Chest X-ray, PA view. Patient: 51 years old, sex M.
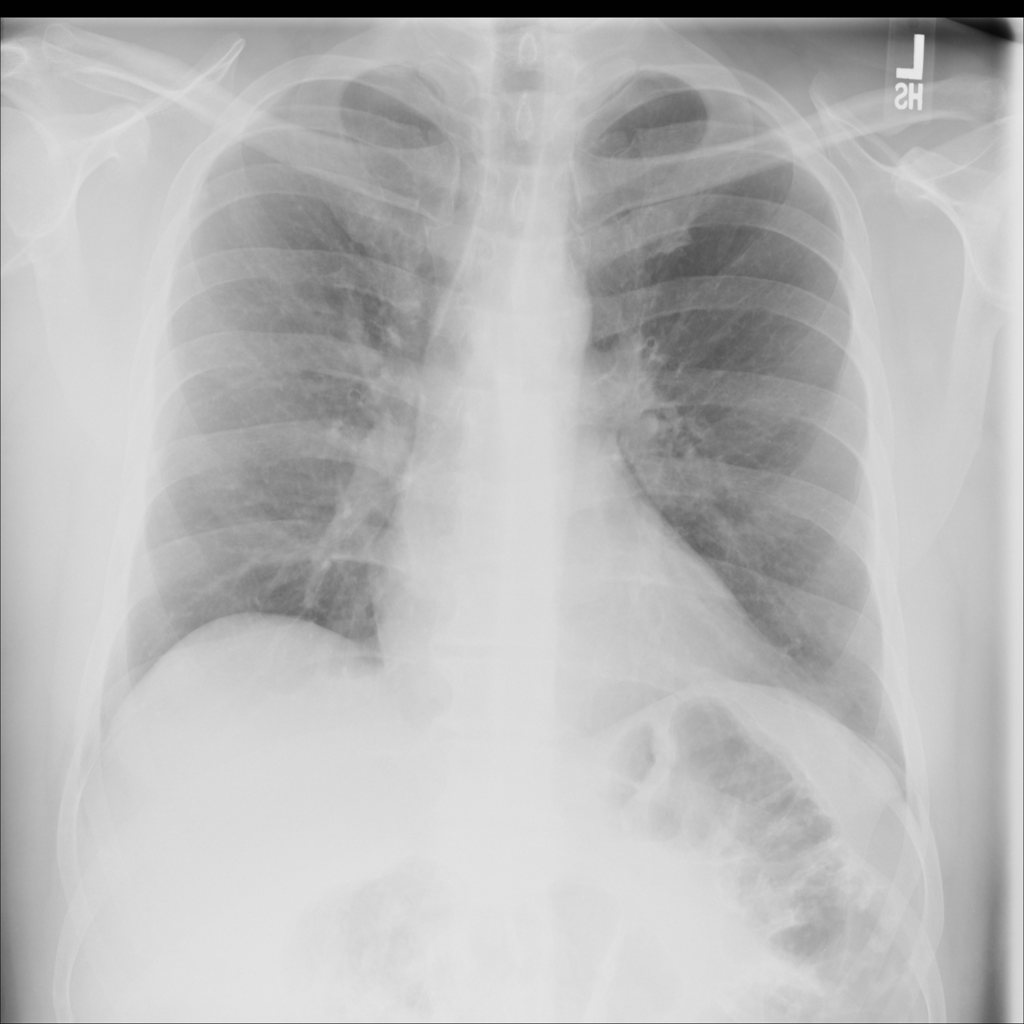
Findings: No Finding